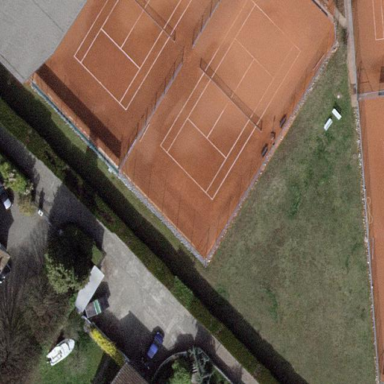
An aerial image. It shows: Tennis court in leisure pitch.